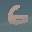
Label: 6